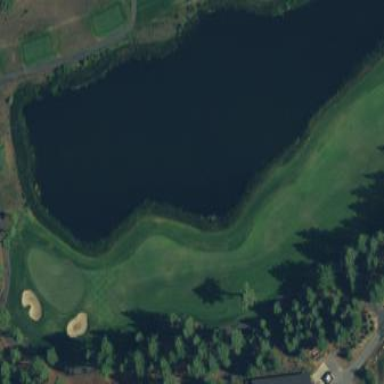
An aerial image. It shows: Grassy area designated as golf fairway.